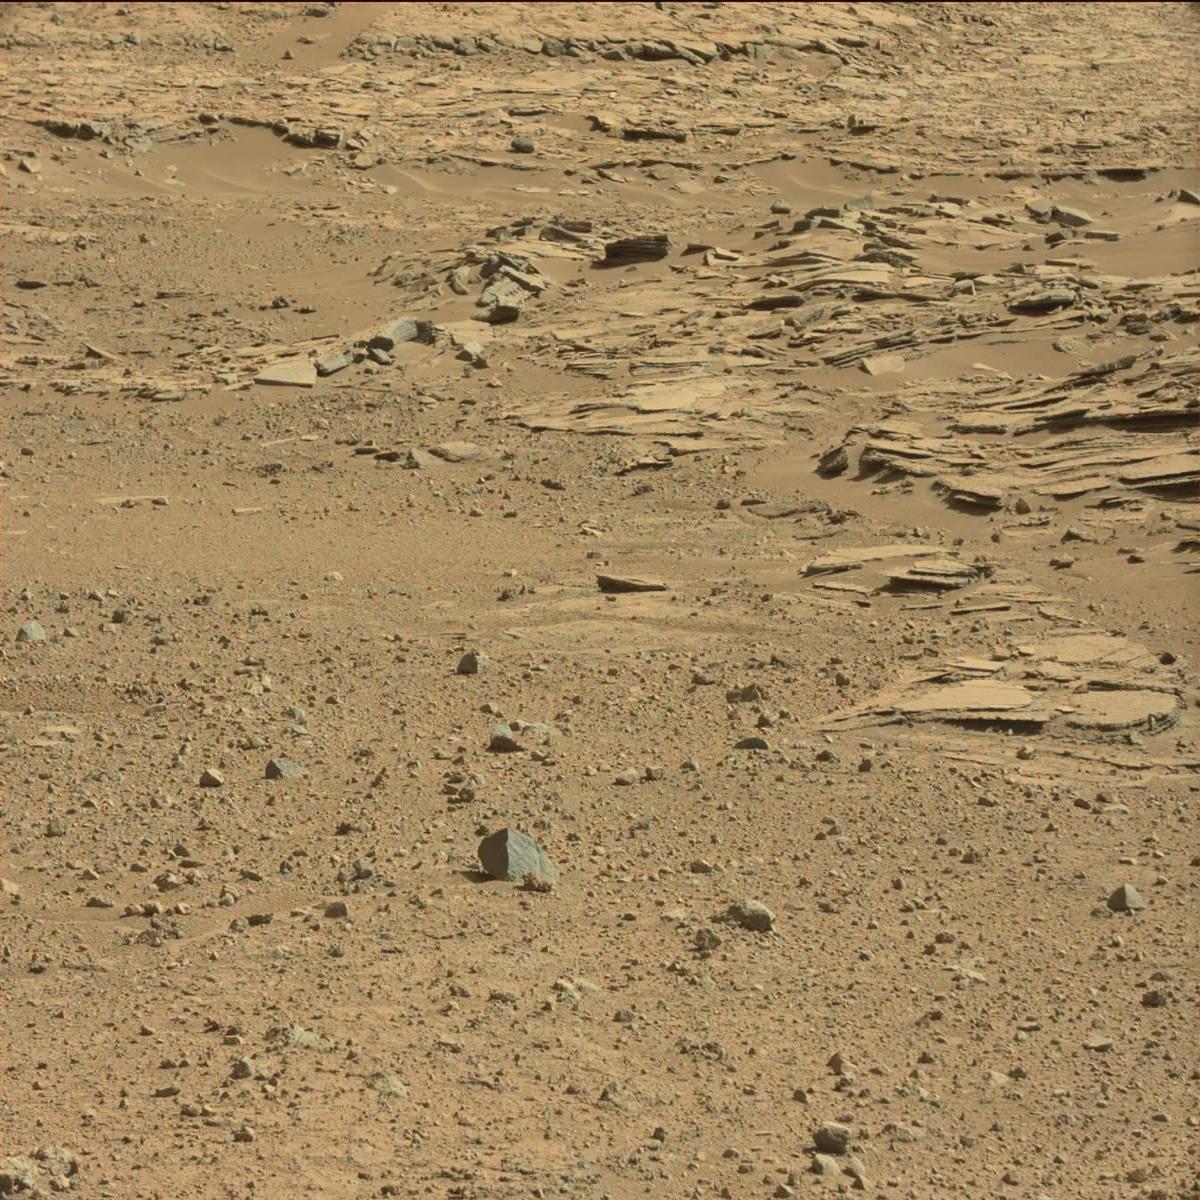
Terrain classes present: Bedrock, Rock, Sand / Soil